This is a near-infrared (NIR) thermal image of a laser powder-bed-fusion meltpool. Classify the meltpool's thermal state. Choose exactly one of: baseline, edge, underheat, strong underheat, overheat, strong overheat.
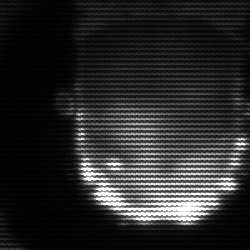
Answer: baseline